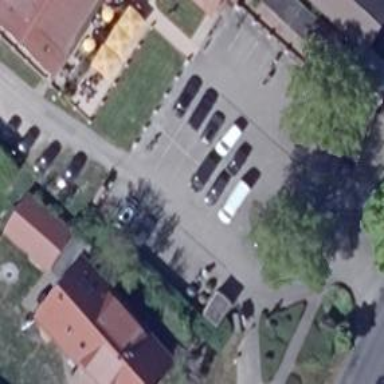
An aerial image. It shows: Parking area with surface.